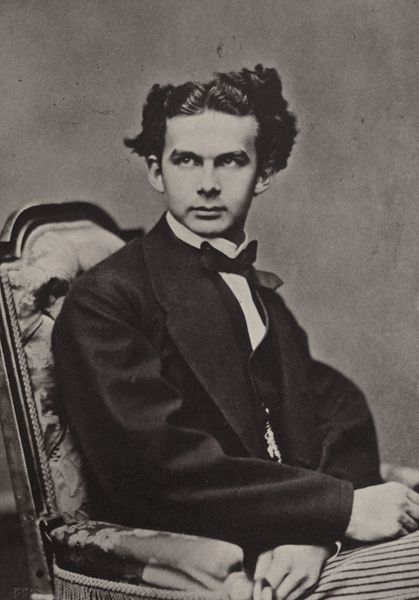
Titel: König Ludwig II.
Künstler: Joseph Albert
Standort: München
Institution: Geheimes Hausarchiv
Schlagwörter: hand, kopf, mann, schatten, weiß, sitzen, finger, frisur, grau, haar, hintergrund, holz, licht, mund, nase, ohr, schmuck, schwarz, stirn, stuhl, blick, muster, schleife, anzug, hemd, hose, jacke, jung, wand, augen, falten, gesicht, kragen, samt, ärmel, bildnis, hals, herr, hände, portrait, porträt, fransen, haare, mantel, sessel, sitzend, stoff, borte, frontal, kinn, lippen, locken, mittelscheitel, ohren, scheitel, schulter, seide, bein, armlehne, lehne, wild, könig, frack, polster, tapete, ernst, brauen, stuhllehne, gestreift, streifen, wange, oberschenkel, fliege, jackett, oberkörper, sakko, weste, ring, masche, oberarm, foto, fotografie, oben, photographie, knabe, blumenmuster, bayern, schwarz-weiss, künstler, stehkragen, photo, verschränkt, jüngling, abstehende ohren, geblümt, firsur, unterarm, junger, armlehnstuhl, fotographie, gekreuzt, ludwig, ludwig ii, ludwig ii., könig von bayern, konig, könig ludwig, märchenkönig, friseur, lipen, fotogrfie, abstehend, charivari, geisteskrank, retouche, uhrenhette, verwuschelte haare, wahnsinnig, porträtfoto, ände, dtreifen, t, überkreuzte hände, #augen, +locken, anhänge, bürste vergessen, abstehende ohjren, abstahend